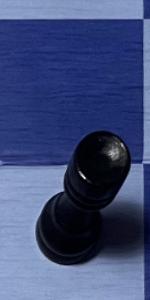
Label: Rook_Black